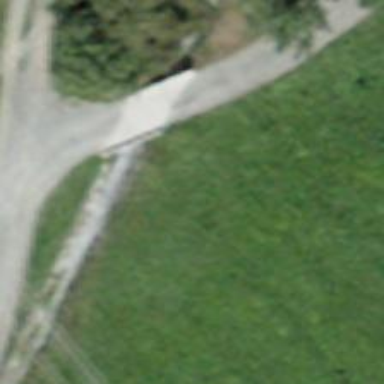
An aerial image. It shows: Culvert tunnel underneath ditch.